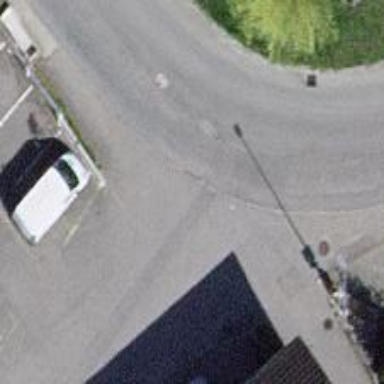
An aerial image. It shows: Asphalt road in residential area.